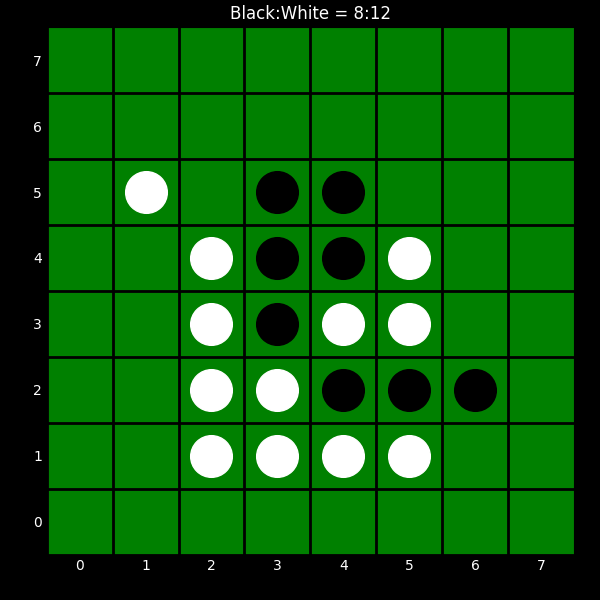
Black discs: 8
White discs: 12